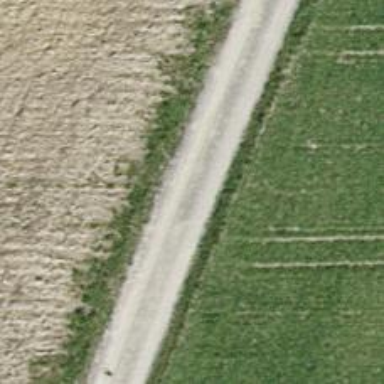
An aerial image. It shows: Compacted track with grade2 level.